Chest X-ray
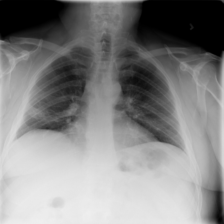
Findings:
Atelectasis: negative
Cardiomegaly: negative
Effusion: negative
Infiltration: negative
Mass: negative
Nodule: negative
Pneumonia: negative
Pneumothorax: negative
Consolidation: negative
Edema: negative
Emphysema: negative
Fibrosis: negative
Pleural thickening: negative
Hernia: negative